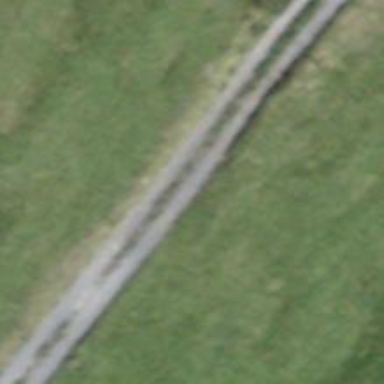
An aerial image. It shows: Gravel path with no sidewalk.